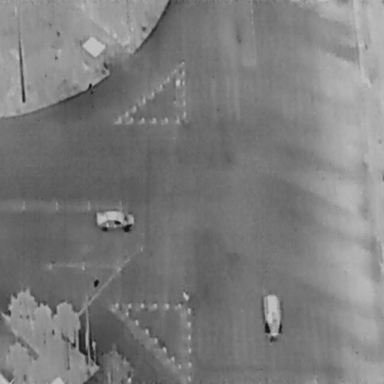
There are two Cars in the infrared image.